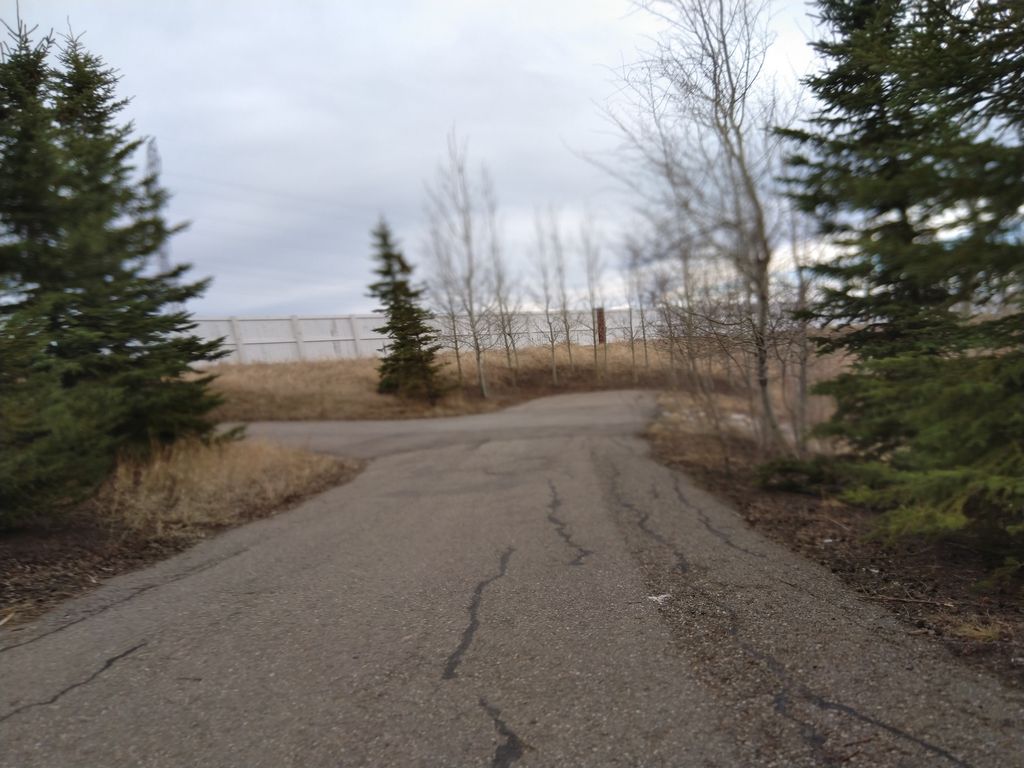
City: calgary